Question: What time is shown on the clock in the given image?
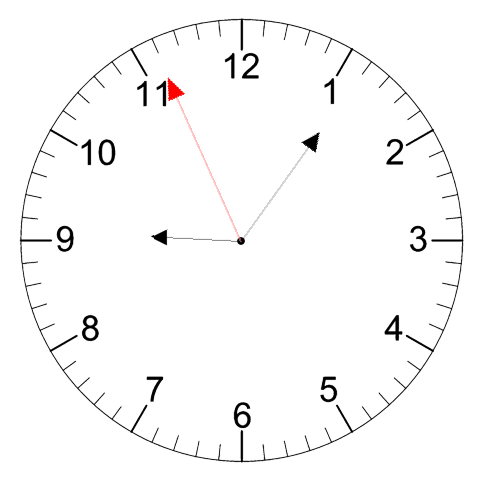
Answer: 09:05:56